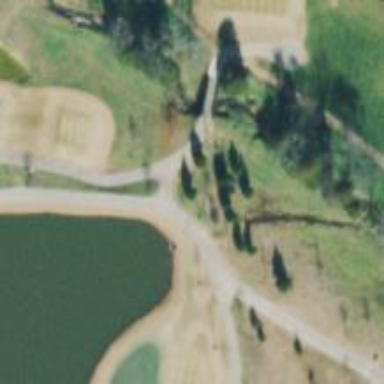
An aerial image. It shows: Path for golf carts.